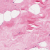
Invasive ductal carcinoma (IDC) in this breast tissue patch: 0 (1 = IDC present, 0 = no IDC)